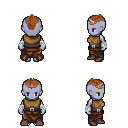
a pixel art fantasy rpg character, female body template, dark elf, purple skin, leather chest armor, robe skirt, brunette short mohawk hairstyle, bronze tiara, white cloth bandages, maroon shoes, four views (front, back, left, right), 2x2 character sprite sheet, small pixel art, hard edges, no anti-aliasing